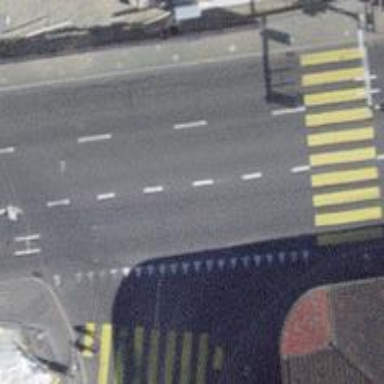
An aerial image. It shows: Primary highway with asphalt surface and trolley wires.